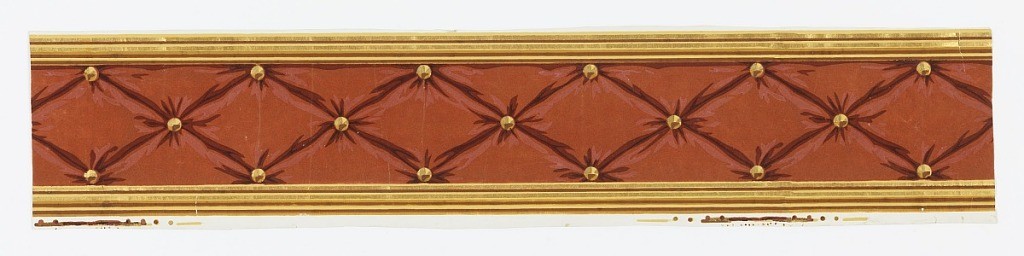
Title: Border
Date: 1800–1850
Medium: Block-printed, flocked, gilt
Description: Red flock pattern with shaded highlights imitating tufting, with gilt and yellow buttons. Gilt, yellow and brown lines form both borders.